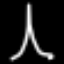
Label: The Eiffel Tower